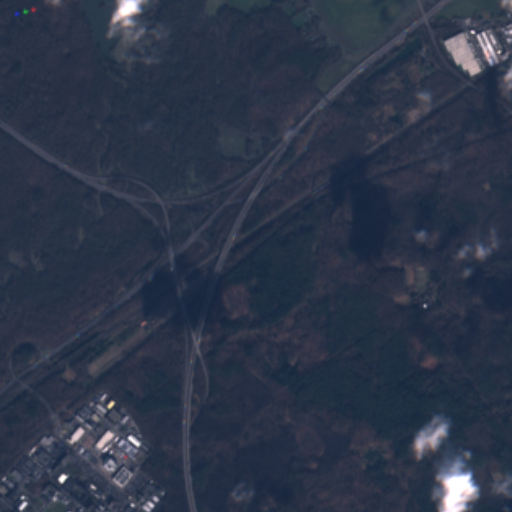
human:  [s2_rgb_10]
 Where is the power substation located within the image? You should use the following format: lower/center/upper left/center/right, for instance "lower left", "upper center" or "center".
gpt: The power substation is located in the upper right of the image.
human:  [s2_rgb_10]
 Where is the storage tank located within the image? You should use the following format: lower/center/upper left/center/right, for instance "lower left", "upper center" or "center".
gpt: The storage tank is located in the lower left of the image.
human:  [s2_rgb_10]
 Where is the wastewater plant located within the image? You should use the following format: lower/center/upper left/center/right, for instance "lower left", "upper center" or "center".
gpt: The wastewater plant is located in the upper right of the image.
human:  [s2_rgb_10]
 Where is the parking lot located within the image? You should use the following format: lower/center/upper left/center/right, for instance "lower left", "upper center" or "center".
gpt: There is no parking lot in the image.